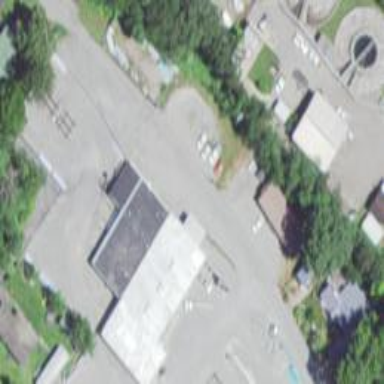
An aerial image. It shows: Retail building.